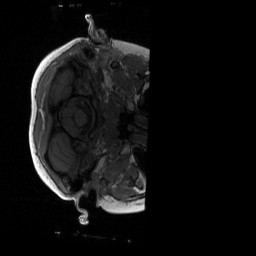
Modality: T1w
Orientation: axial
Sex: female
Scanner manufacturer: siemens
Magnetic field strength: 3 T
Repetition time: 1.9 s
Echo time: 0.00243 s